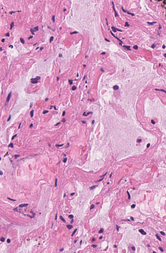
Tumor epithelial tissue: no
Tumor-associated stroma tissue: no
Normal tissue: yes